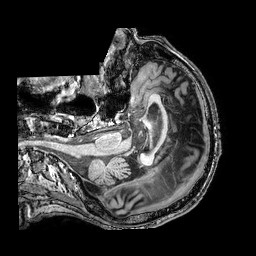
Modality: T1w
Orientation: axial
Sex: male
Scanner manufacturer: philips
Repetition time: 0.008344 s
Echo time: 0.00388 s